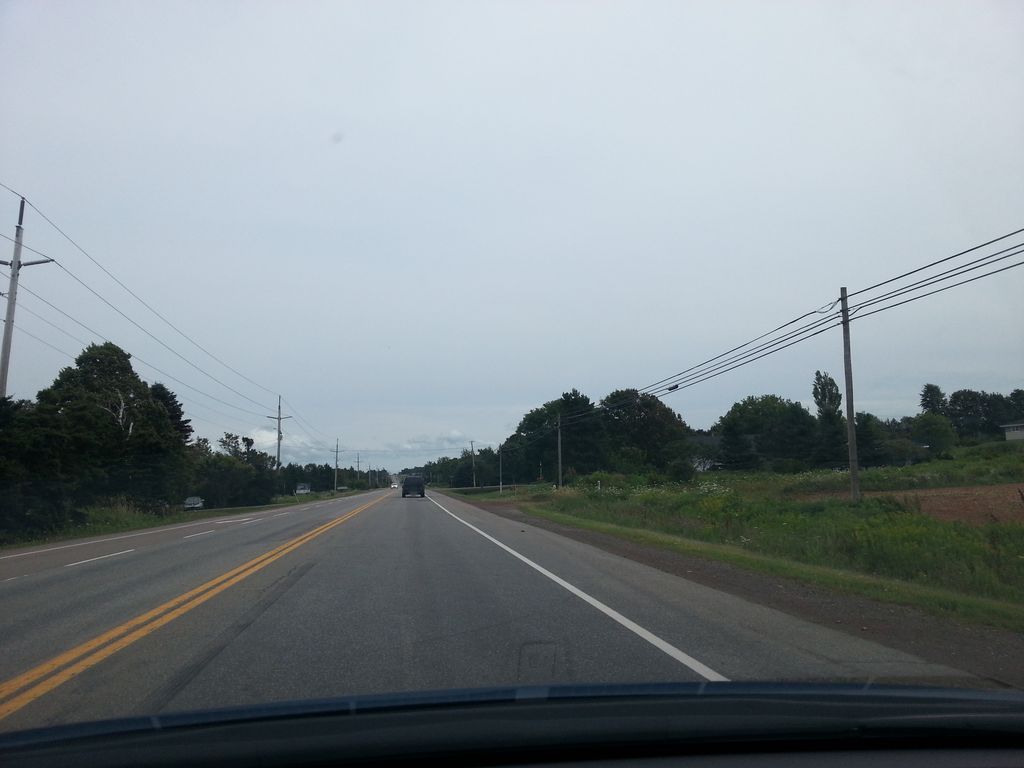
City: charlottetown